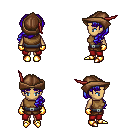
a pixel art fantasy rpg character, female body template, human, tanned skin, leather chest armor, red pants, blue princess hairstyle, leather cap, gold gloves, gold boots, four views (front, back, left, right), 2x2 character sprite sheet, small pixel art, hard edges, no anti-aliasing